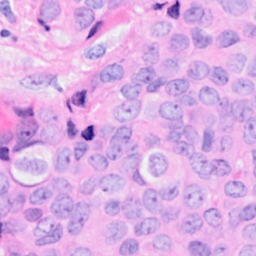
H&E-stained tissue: Breast